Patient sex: F
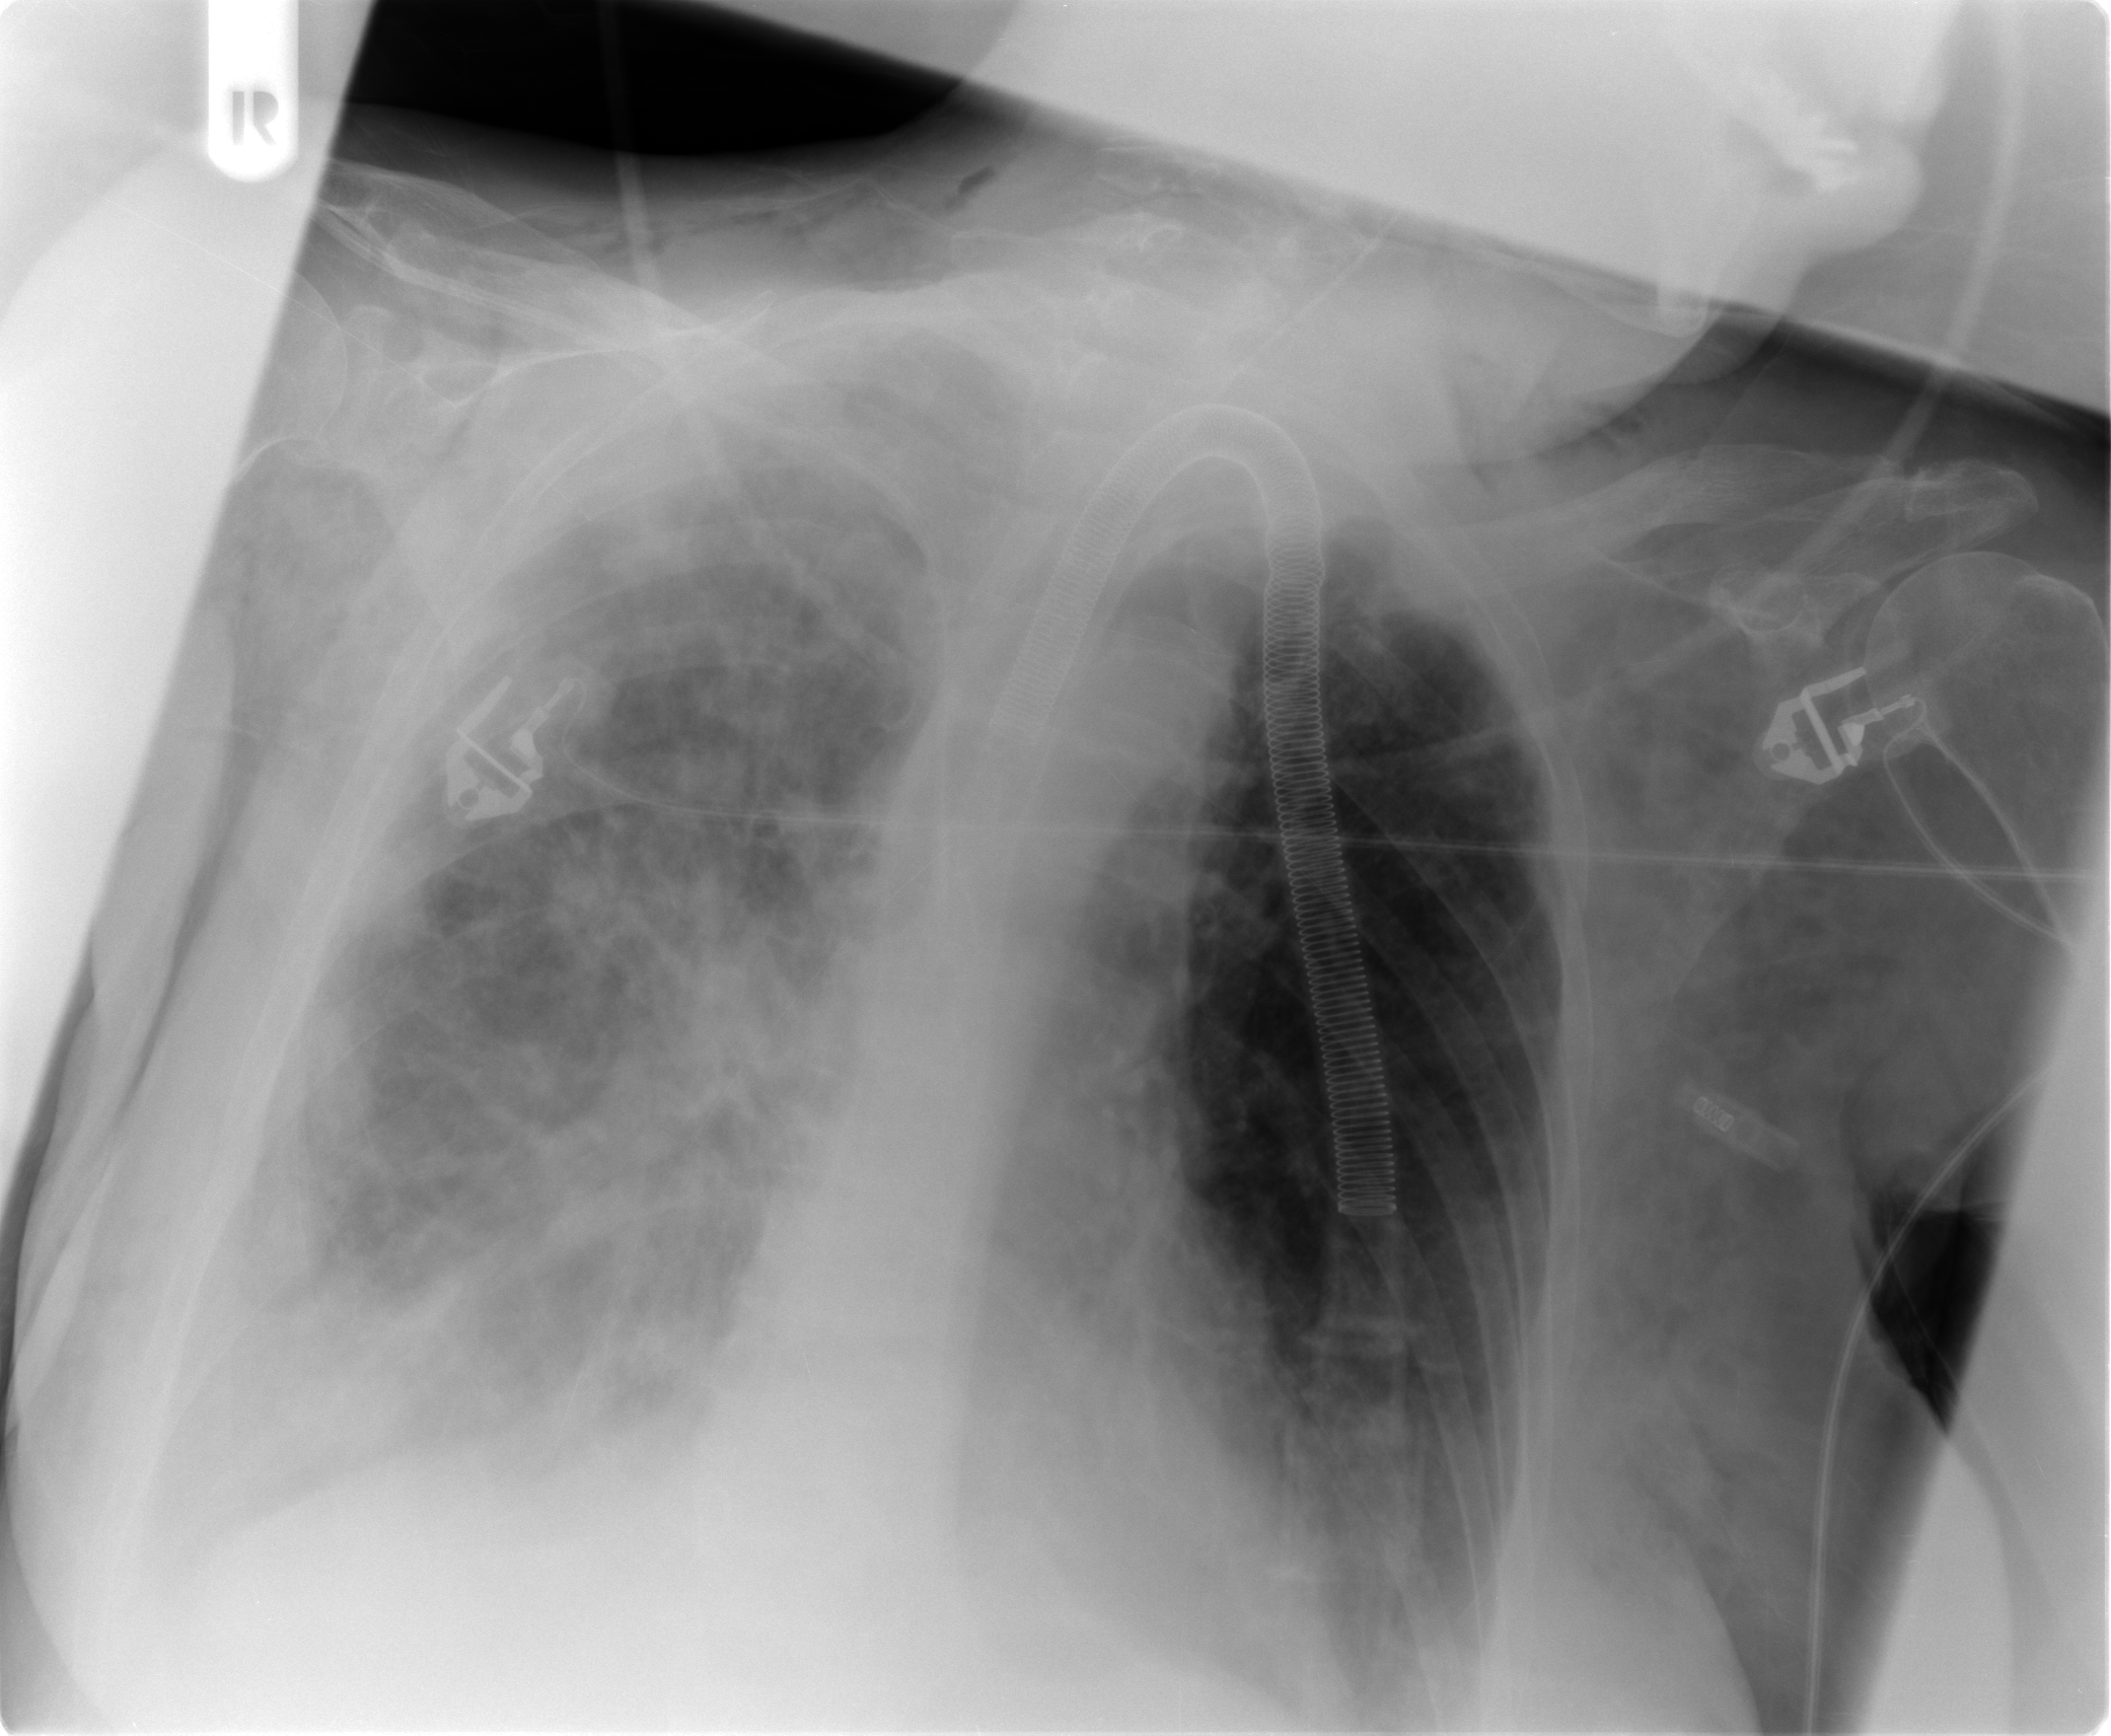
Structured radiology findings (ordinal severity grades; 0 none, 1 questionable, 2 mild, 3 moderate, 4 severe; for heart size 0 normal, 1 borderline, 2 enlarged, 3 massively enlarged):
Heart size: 0
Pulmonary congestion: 1
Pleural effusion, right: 2
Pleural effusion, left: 2
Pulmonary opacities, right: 3
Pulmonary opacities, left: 2
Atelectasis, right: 2
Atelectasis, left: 2